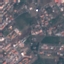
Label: Residential